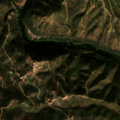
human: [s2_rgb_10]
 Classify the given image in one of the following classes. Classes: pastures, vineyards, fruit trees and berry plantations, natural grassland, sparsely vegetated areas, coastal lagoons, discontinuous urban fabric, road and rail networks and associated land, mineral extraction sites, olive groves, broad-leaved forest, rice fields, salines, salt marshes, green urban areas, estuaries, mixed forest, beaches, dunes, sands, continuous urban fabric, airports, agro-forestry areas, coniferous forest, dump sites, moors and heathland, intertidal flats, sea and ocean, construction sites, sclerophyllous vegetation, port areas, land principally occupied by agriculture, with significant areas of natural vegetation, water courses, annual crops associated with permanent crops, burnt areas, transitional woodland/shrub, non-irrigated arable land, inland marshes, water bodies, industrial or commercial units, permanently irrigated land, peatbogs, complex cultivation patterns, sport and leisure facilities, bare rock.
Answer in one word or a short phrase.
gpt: complex cultivation patterns, transitional woodland/shrub